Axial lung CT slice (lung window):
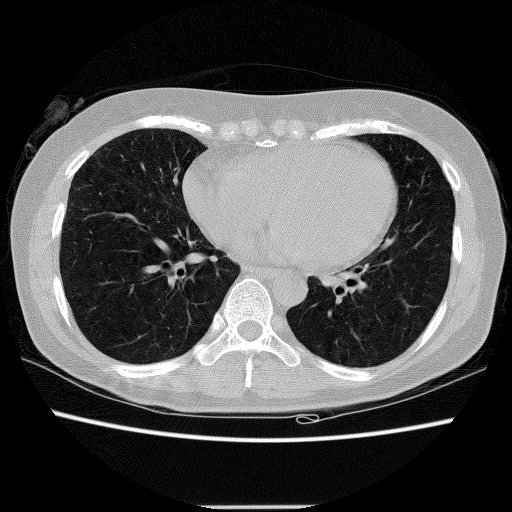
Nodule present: no